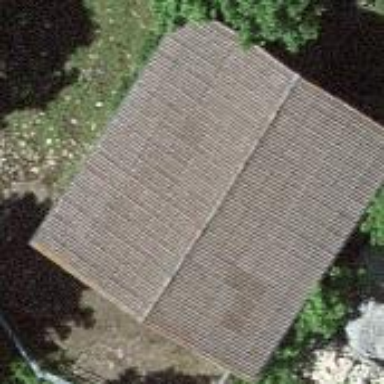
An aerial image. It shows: Barn.